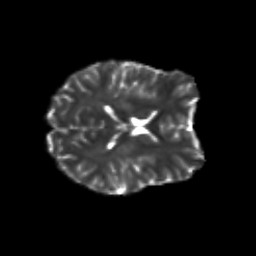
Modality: T2w
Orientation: axial
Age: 25
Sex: female
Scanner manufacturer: siemens
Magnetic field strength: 3 T
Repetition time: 3.5 s
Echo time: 0.125 s